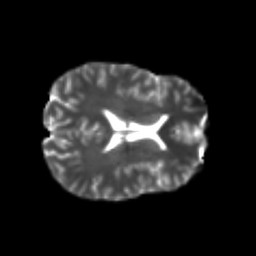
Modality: T2w
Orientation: axial
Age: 26
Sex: male
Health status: healthy
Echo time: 0.074 s